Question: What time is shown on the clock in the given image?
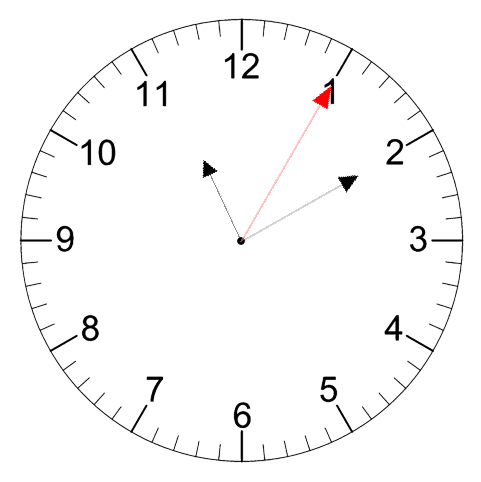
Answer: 11:10:05